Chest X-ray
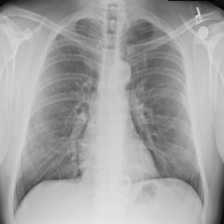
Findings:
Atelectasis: negative
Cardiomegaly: negative
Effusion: negative
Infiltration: negative
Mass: negative
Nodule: negative
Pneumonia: negative
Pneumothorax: negative
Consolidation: negative
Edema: negative
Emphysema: negative
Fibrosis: negative
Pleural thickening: negative
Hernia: negative